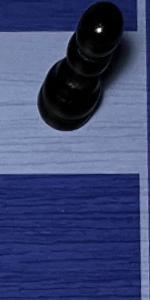
Label: Empty